Question: I would like to vertical align rotated text in the middle of a 100% height div, like the image below.
So whenever the screen size changes the text stays in the middle of the div.
Anyone has a solution for this?

<URL>
'''
.rotate-270 {
-o-transform: rotate(270deg);
-moz-transform: rotate(270deg);
-webkit-transform: rotate(270deg);
transform:rotate(270deg);
}
.left {
float:left;
background:#000;
color:#fff;
text-align:center;
height:50px;
}
.right {
float:right;
background:#000;
color:#fff;
}
'''
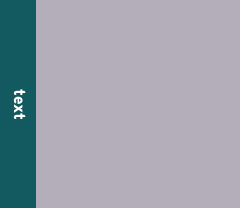
Answer: This worked for me:
<URL>
also tried to use flexboxes. But as they are (still) not fully supported by all browsers especially (mobile) safari - on which it must work I go with a more supported approach.